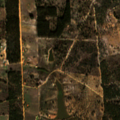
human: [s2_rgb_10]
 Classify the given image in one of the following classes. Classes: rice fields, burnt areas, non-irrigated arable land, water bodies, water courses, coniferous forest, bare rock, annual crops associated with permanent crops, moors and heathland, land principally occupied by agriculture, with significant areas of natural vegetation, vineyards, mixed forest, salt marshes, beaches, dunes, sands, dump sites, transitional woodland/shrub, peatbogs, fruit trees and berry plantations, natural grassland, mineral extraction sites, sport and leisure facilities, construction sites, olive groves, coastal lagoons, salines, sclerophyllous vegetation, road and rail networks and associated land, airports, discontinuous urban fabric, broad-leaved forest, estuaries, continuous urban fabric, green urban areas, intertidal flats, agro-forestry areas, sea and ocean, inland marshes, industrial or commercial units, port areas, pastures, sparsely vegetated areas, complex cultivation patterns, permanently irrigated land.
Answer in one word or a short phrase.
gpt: complex cultivation patterns, agro-forestry areas, broad-leaved forest, mixed forest, transitional woodland/shrub